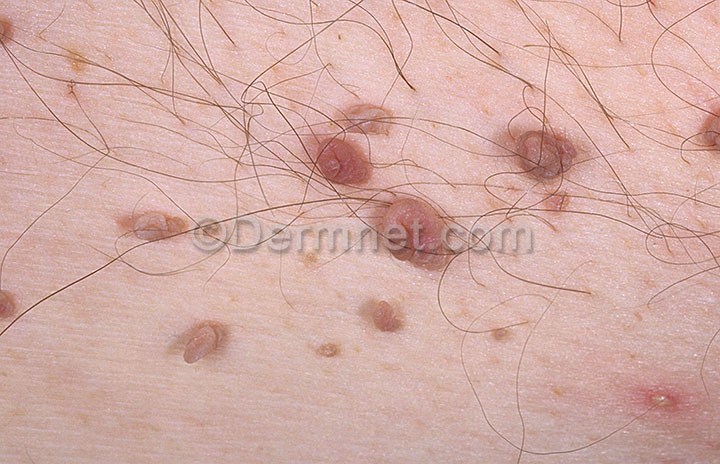
Disease: Seborrheic Keratoses and other Benign Tumors